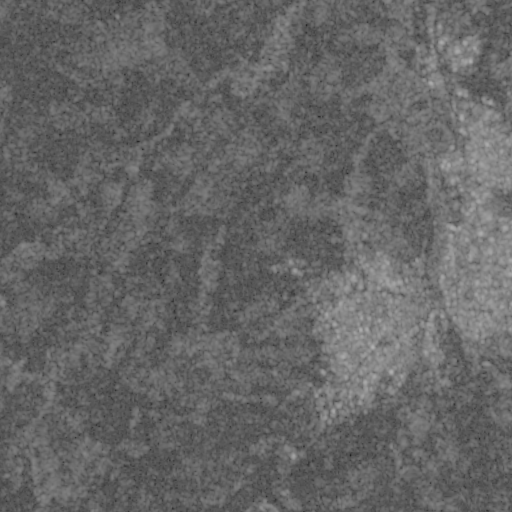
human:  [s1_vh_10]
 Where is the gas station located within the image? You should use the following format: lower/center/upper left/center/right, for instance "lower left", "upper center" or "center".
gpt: The gas station is located in the upper right of the image.
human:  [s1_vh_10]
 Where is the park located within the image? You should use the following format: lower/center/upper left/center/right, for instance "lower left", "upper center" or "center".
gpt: The park is located in the lower right of the image.
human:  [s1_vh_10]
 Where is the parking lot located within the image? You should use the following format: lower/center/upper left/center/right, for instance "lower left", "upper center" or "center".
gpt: There is no parking lot in the image.

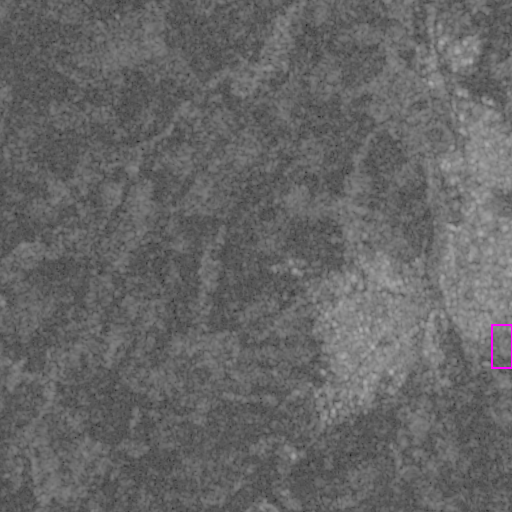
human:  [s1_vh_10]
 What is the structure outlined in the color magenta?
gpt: The structure outlined in magenta is a park.
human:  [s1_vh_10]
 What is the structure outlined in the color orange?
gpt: There is no orange outline.